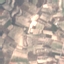
Label: PermanentCrop